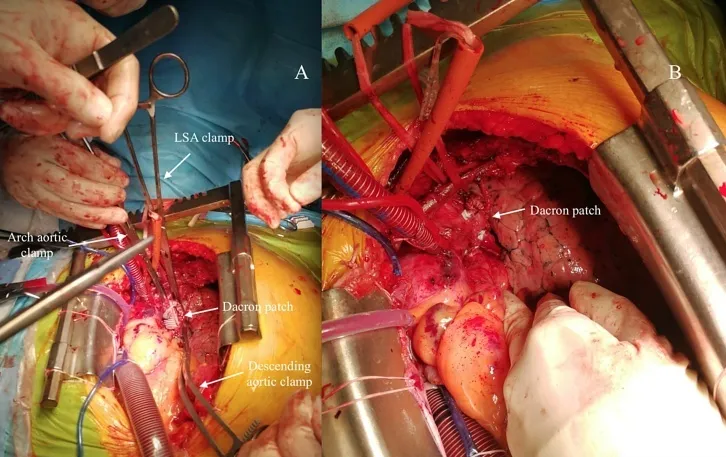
Intraoperator view of aortic arch with Dacron patch repair.
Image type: medical_photograph (other_medical_photograph)